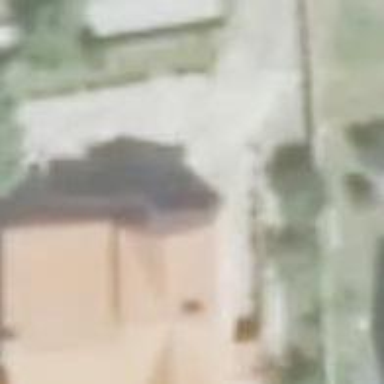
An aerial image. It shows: Simple and straightforward house.